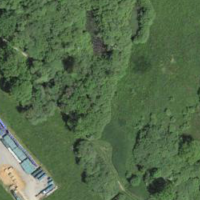
EUNIS habitat code: 24
Species observed at this site:
Trifolium repens
Caltha palustris